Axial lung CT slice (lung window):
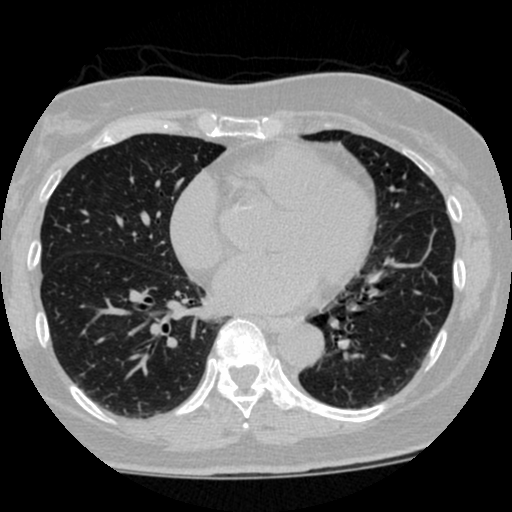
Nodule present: no